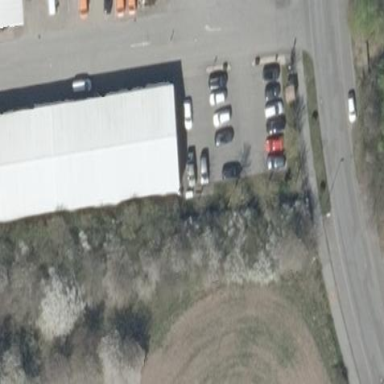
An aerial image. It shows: Industrial building with gabled roof.